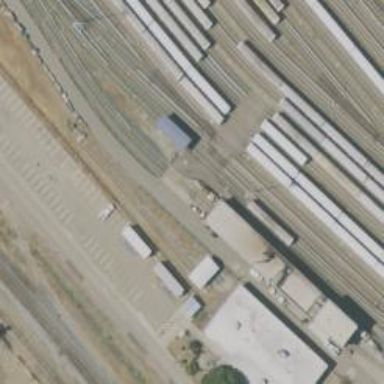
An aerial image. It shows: Electrified rail in service yard.